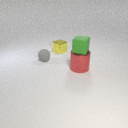
large red metal cylinder to the right of small gray rubber sphere